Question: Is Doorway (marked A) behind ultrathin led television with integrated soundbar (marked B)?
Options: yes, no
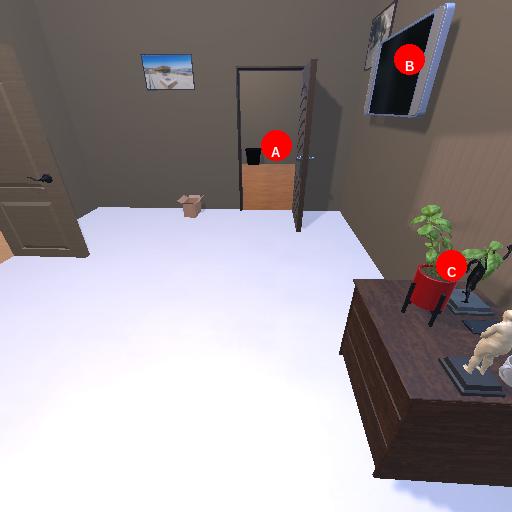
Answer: yes